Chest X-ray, PA view. Patient: 47 years old, sex M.
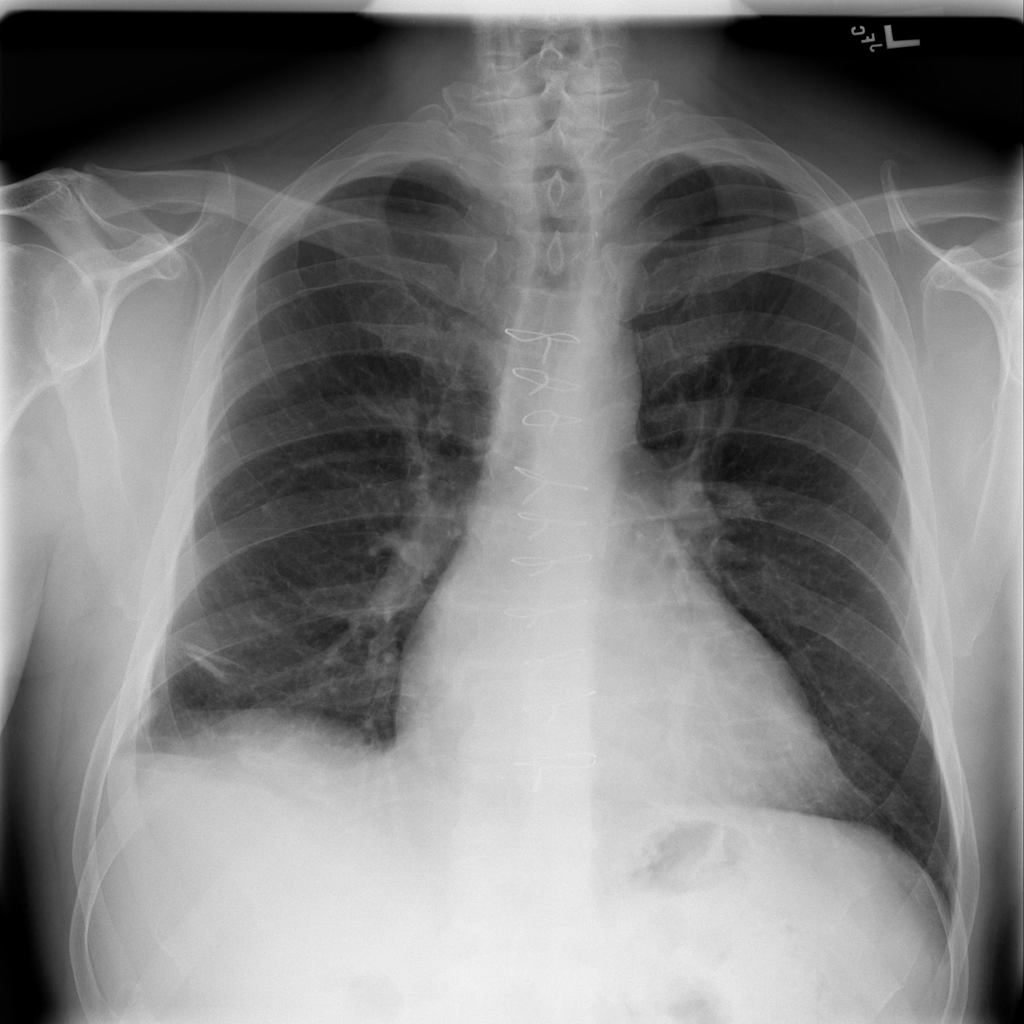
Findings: Atelectasis